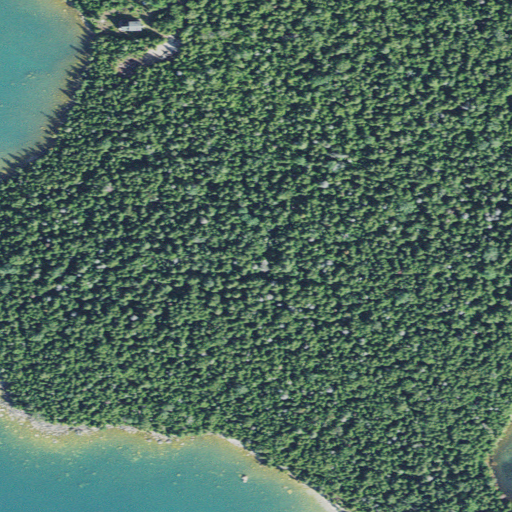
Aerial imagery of cape in Michigan named Barbed Point containing evergreen forest, open water, barren land, and medium intensity development